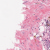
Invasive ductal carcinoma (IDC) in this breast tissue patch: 0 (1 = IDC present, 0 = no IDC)